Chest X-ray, PA view. Patient: 37 years old, sex F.
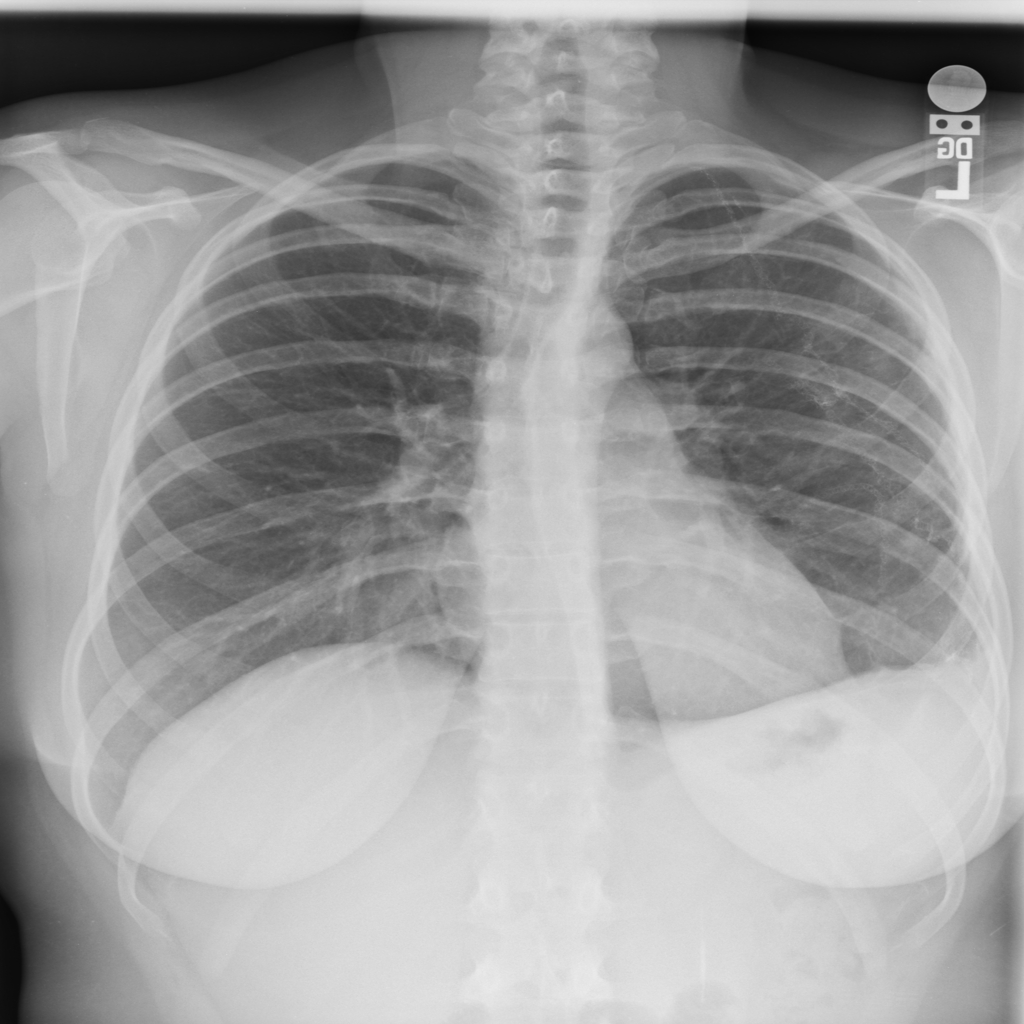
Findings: No Finding